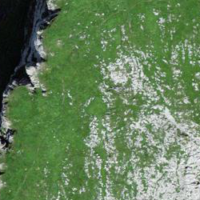
EUNIS habitat code: 23
Species observed at this site:
Adenostyles alliariae